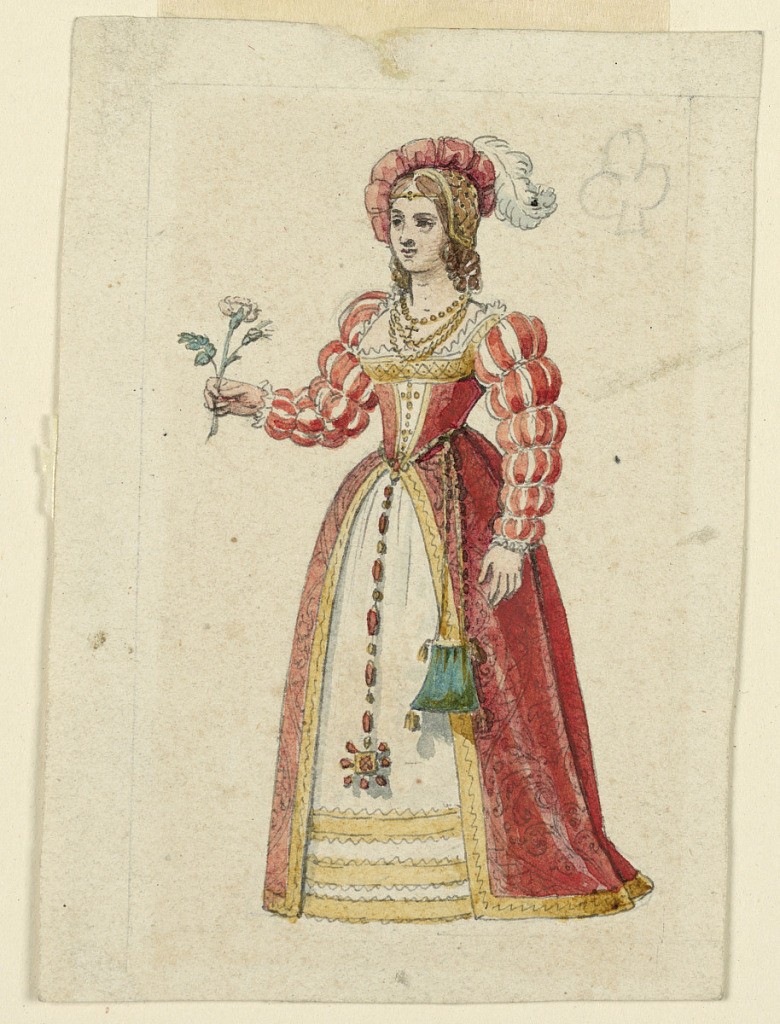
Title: Design for a Playing Card: Queen of Clubs
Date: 1825–1850
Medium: Graphite, brush and gouache on paper
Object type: Playing Card
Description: Margaret of Valois is shown standing holding a rose twig in her right hand.